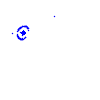
Particle: kaon